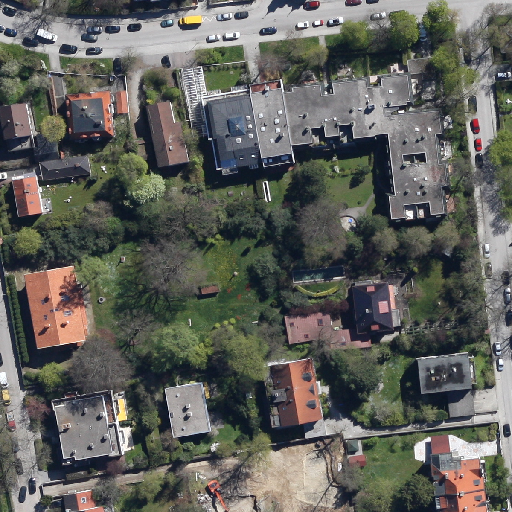
Referring expression: light-duty vehicle in the parking area